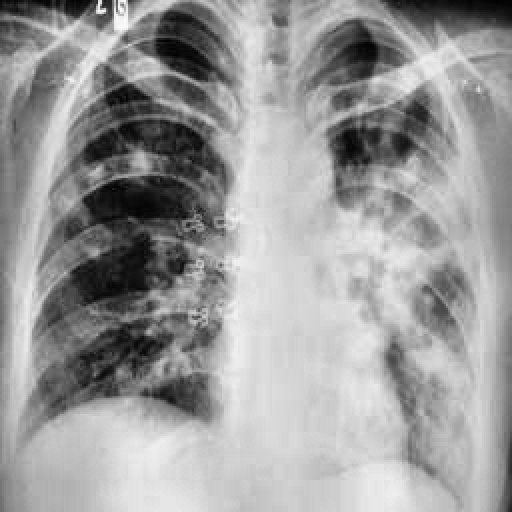
Finding: TUBERCULOSIS